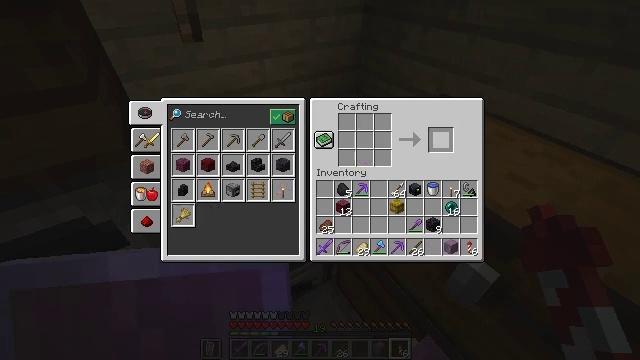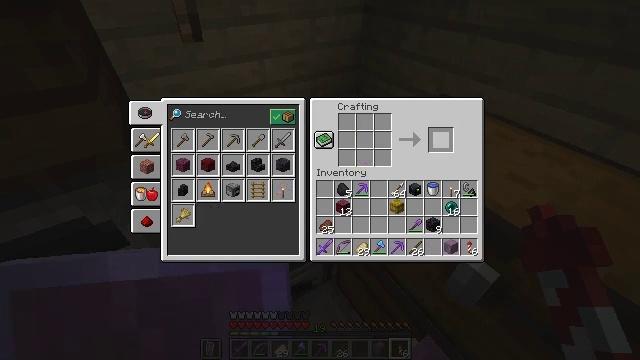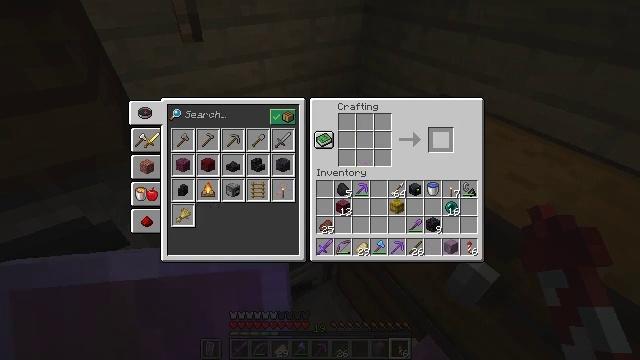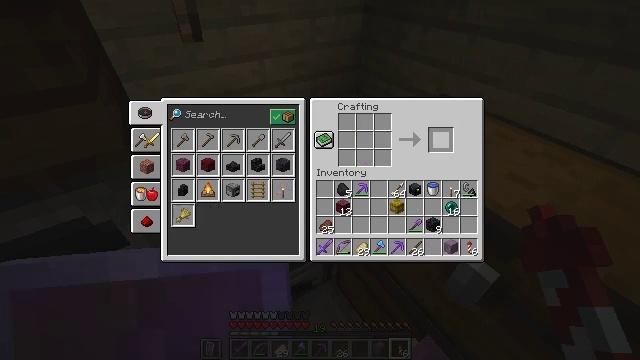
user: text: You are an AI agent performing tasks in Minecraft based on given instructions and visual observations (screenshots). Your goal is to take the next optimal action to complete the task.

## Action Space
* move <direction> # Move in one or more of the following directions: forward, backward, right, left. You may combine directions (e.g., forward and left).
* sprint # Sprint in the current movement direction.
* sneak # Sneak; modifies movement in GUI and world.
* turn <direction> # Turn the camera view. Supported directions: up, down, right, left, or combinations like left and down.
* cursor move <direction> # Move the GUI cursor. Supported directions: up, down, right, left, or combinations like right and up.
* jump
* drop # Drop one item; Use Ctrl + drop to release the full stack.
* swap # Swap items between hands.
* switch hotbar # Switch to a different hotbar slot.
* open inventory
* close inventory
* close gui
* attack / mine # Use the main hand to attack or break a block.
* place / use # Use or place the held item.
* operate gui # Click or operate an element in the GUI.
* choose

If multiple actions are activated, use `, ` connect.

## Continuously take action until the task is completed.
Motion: motion action
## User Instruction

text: Interact with the crafting table to craft a shulker box.
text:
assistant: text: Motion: sneak
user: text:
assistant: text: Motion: no_op
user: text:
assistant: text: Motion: no_op
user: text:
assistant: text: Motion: no_op